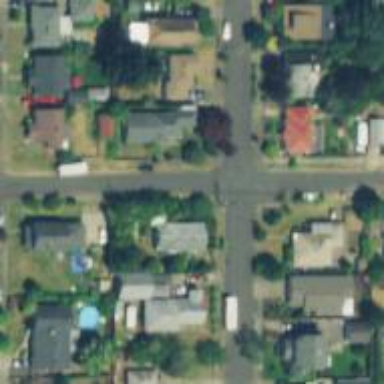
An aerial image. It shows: Residential road with sidewalk on the left side.